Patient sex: M
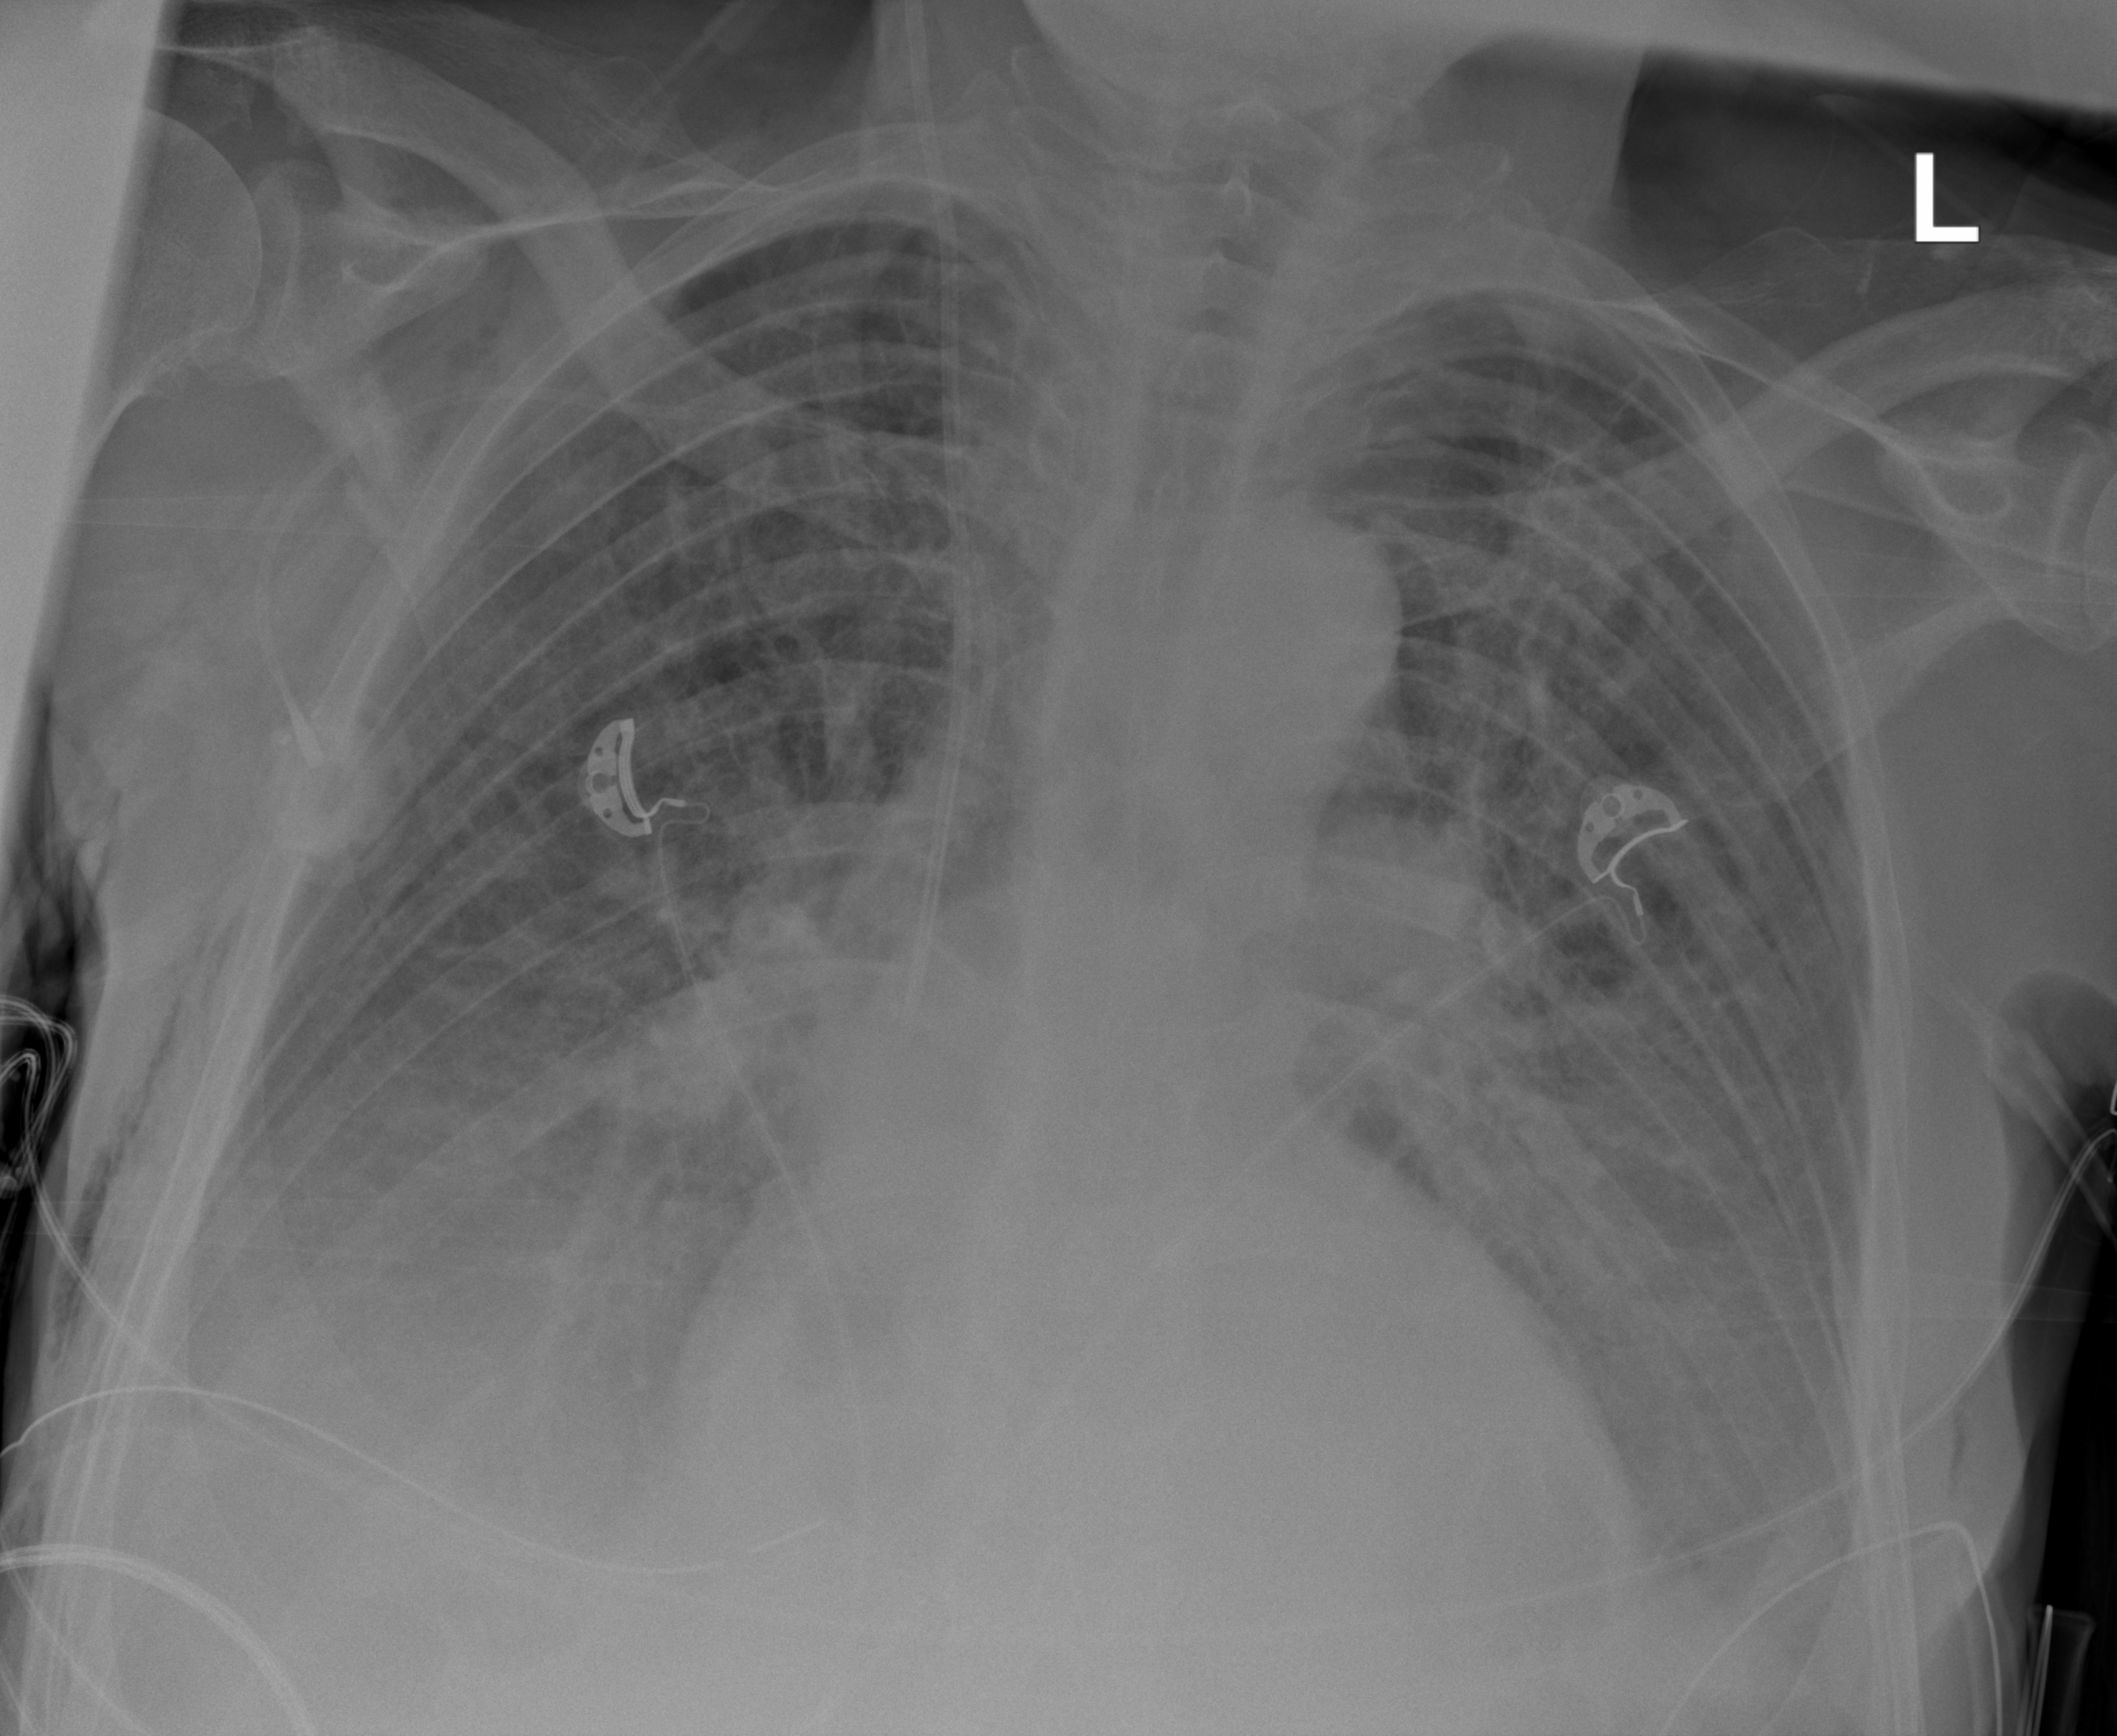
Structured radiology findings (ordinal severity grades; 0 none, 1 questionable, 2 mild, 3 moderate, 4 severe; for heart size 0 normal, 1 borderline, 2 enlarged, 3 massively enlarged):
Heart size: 2
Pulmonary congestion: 2
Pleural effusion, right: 3
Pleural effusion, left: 2
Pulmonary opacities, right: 2
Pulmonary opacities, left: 2
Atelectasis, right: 2
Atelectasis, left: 2